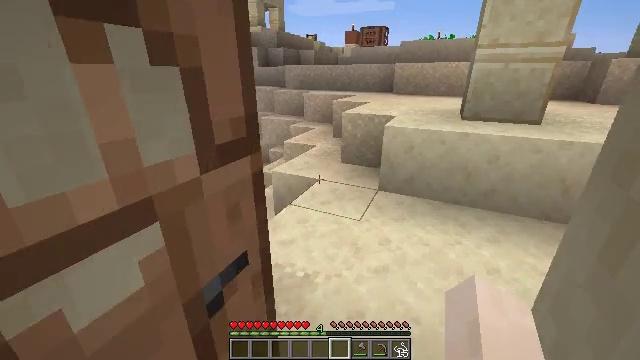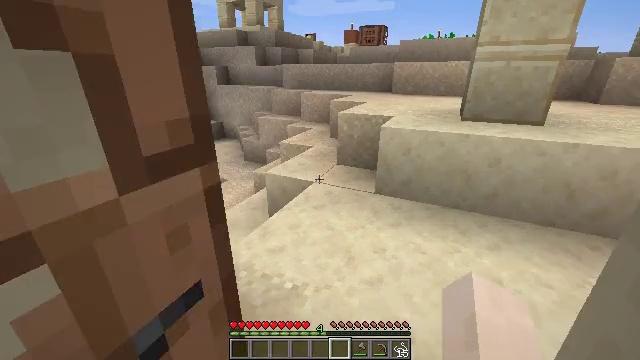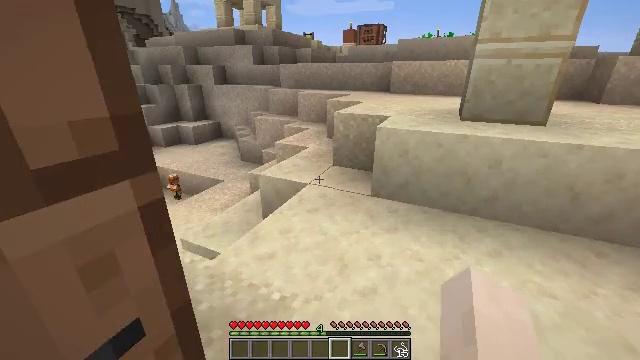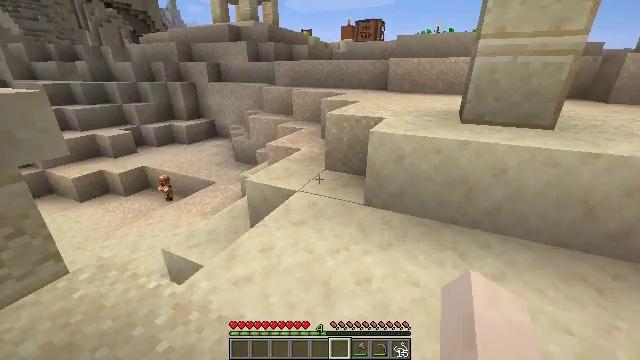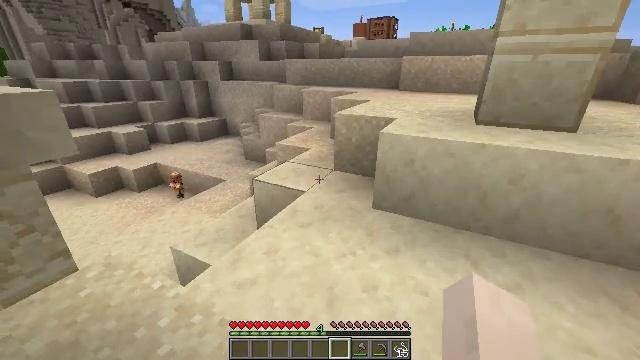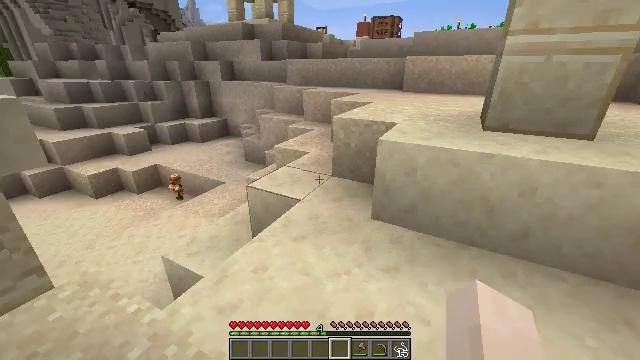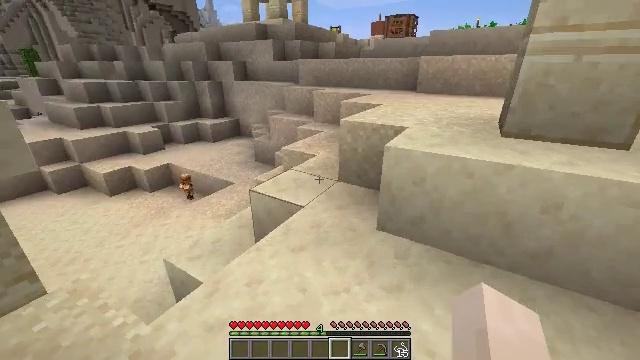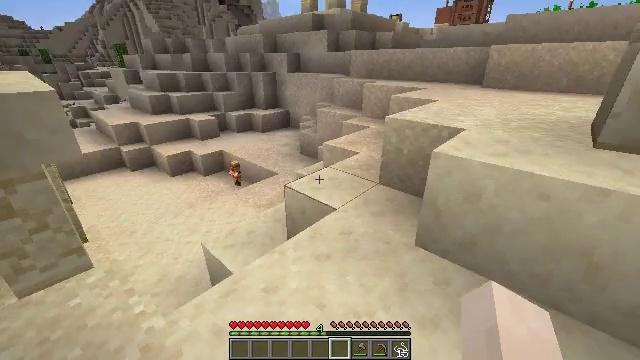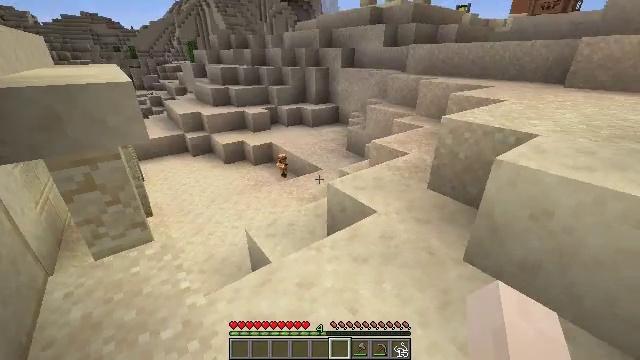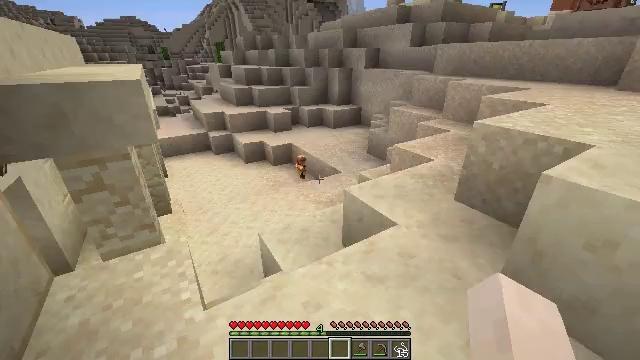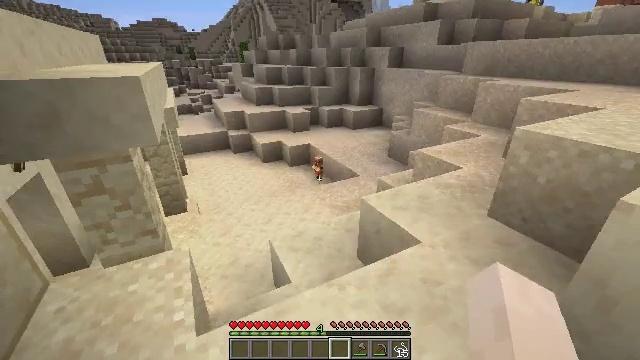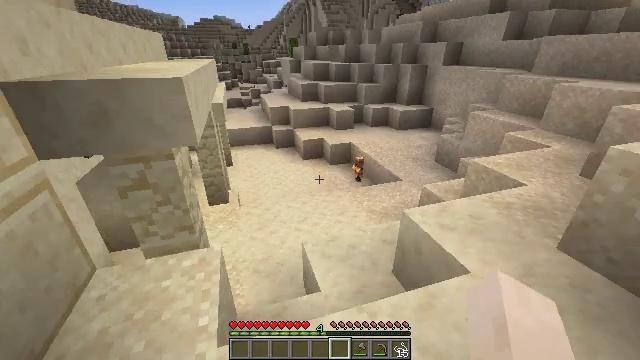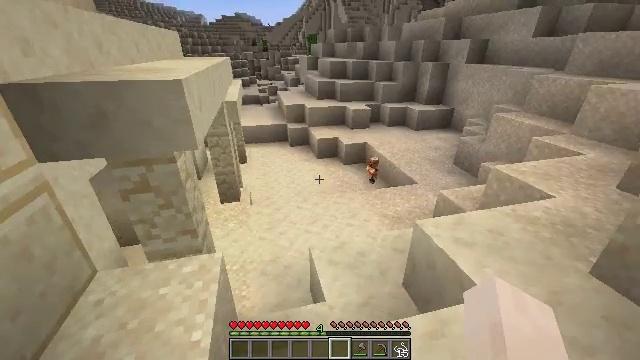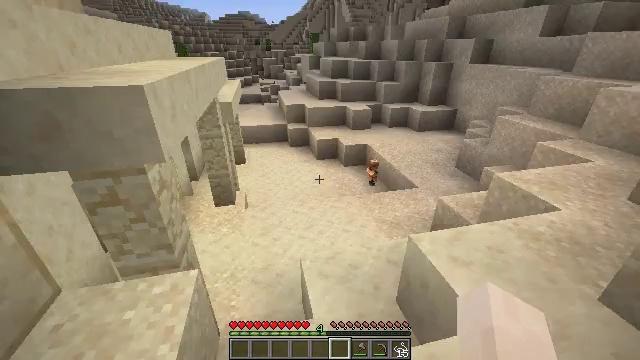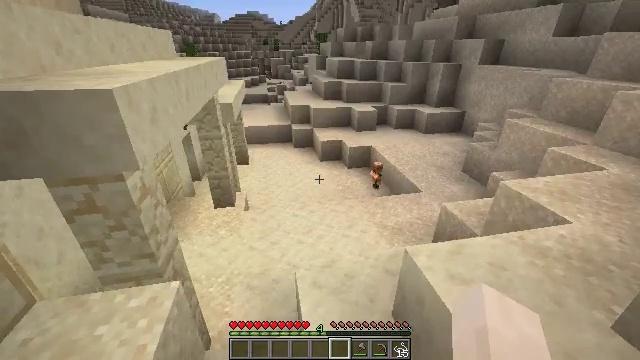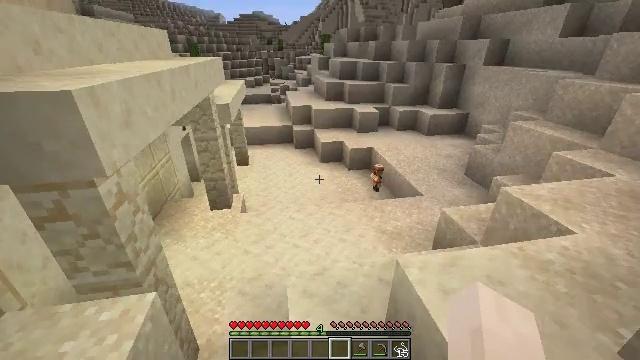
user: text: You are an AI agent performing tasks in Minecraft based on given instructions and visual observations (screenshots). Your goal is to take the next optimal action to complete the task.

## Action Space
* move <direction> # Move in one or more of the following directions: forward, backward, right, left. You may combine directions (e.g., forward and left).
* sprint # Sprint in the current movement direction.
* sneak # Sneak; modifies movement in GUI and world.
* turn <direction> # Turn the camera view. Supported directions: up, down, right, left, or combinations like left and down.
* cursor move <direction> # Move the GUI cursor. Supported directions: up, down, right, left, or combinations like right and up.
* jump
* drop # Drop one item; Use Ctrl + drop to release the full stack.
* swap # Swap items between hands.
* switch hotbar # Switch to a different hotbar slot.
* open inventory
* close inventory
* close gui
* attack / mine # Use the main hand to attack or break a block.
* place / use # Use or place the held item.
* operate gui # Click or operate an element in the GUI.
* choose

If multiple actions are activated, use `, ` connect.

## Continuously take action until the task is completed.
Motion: motion action
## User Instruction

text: Hunt animals.
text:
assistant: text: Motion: move forward and move right
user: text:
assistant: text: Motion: move forward and move right
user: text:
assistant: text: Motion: move forward and move right
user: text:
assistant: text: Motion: move forward and move right, turn left
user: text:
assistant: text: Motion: move forward and move right
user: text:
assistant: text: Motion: move forward and move right, turn left
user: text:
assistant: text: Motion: move forward, turn left and down
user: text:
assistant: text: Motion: move forward, turn left
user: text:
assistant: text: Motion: move forward, turn left
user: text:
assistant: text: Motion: move forward, turn left
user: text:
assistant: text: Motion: move forward, turn left
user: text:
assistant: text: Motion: move forward and move right, turn left
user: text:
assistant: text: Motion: move forward and move right
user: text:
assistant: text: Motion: move forward and move right, turn left
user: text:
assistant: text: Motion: move forward and move right
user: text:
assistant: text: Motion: move forward, turn left
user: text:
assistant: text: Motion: move forward, turn left
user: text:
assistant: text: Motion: move forward, turn left
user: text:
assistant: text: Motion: move forward, turn left and up
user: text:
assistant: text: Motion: move forward
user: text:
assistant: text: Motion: move forward
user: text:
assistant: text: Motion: move forward
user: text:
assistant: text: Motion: move forward
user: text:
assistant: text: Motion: move forward
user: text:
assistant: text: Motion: move forward
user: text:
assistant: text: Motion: move forward
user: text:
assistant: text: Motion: move forward and move right
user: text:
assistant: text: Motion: move forward and move right
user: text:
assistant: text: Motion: move forward and move right
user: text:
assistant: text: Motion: move forward and move right